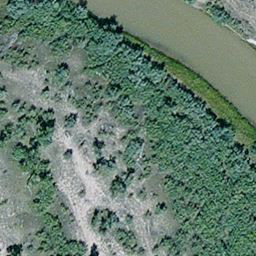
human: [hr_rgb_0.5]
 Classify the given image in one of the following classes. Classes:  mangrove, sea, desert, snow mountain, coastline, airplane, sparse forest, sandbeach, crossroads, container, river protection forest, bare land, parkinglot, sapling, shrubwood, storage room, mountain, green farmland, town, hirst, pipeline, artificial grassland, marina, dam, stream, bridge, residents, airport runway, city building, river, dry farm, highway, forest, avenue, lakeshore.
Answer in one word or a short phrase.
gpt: river